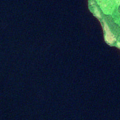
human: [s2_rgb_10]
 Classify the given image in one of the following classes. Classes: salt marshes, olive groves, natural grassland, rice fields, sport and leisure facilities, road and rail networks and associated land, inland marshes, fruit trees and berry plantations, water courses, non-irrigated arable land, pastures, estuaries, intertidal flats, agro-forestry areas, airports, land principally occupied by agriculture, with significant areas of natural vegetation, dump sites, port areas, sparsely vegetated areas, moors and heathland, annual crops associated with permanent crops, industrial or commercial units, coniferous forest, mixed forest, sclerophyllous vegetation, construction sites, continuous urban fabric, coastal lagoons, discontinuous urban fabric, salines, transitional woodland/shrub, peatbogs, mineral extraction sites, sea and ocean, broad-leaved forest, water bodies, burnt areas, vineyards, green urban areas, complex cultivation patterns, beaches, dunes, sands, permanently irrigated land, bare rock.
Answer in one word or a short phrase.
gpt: mixed forest, water bodies